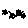
Label: star